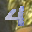
Label: 4